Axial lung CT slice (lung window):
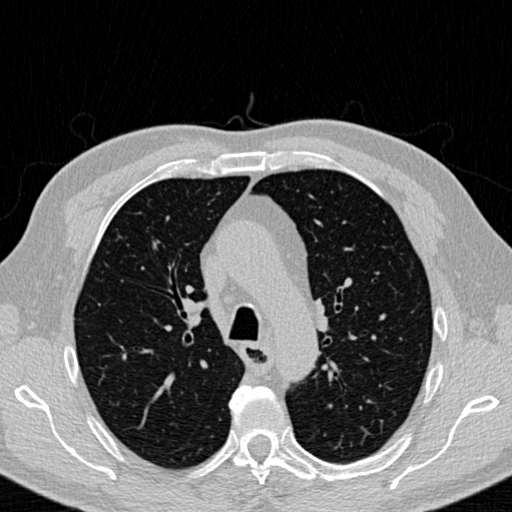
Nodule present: no